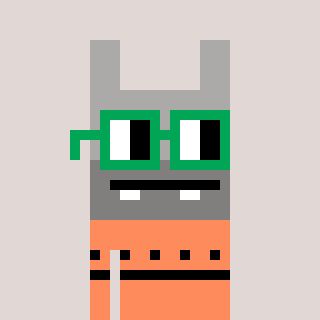
a pixel art character with square green glasses, a rabbit-shaped head and a peachy-colored body on a warm background